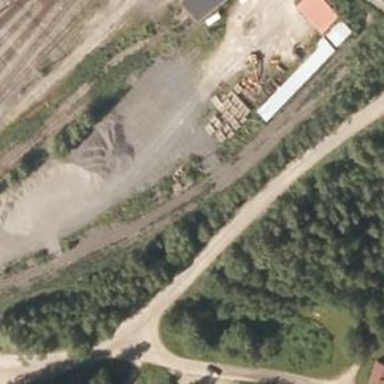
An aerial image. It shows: Railway yard.